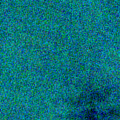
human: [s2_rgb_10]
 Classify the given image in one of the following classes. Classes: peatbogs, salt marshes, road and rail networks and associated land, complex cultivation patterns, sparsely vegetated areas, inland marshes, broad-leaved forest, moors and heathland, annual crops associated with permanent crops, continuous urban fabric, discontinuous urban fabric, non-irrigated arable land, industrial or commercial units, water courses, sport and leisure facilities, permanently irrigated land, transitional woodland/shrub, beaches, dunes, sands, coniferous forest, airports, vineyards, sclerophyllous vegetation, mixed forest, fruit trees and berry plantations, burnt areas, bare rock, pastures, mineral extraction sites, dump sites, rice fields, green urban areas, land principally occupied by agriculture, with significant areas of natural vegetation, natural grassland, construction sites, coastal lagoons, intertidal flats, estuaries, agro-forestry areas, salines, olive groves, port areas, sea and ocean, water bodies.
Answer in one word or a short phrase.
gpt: sea and ocean